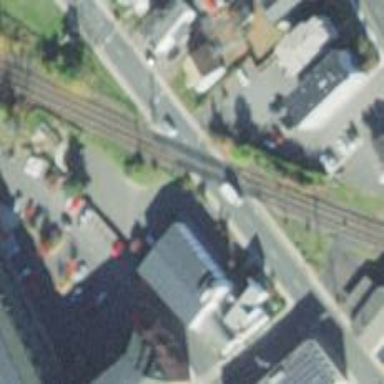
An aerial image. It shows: Railway level crossing.